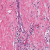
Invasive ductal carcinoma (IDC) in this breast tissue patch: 0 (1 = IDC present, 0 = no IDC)